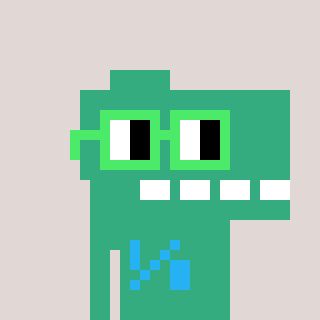
a pixel art character with square light green glasses, a dino-shaped head and a teal-colored body on a warm background